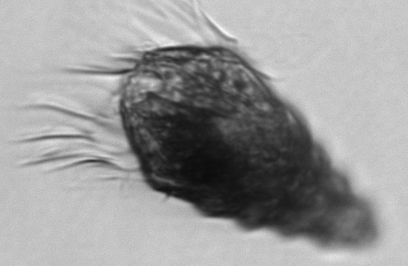
Label: Laboea_strobila